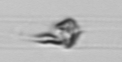
Label: Dactyliosolen_blavyanus